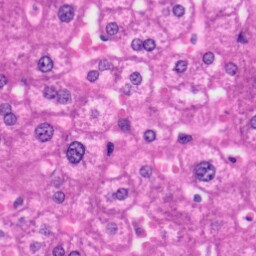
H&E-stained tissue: Liver